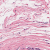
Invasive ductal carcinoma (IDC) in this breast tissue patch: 0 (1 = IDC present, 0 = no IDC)